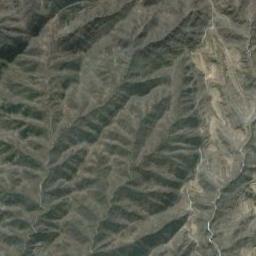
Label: mountain